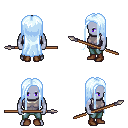
a pixel art fantasy rpg character, male body template, dark elf, purple skin, steel chest armor, teal pants, white cyan extra-long hairstyle, brown shoes, spear, four views (front, back, left, right), 2x2 character sprite sheet, small pixel art, hard edges, no anti-aliasing